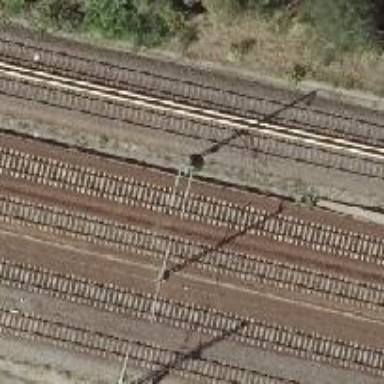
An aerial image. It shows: Milestone along the railway track with catenary mast.